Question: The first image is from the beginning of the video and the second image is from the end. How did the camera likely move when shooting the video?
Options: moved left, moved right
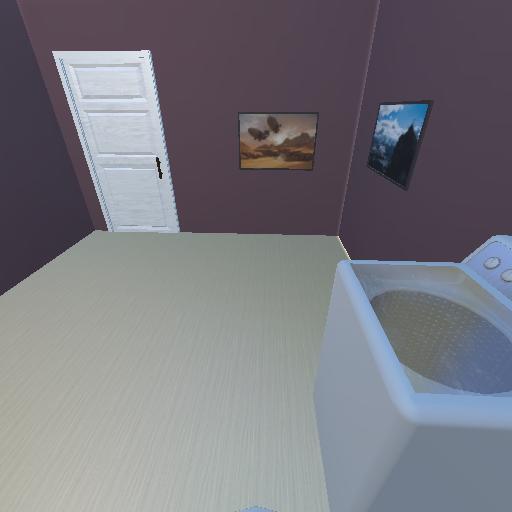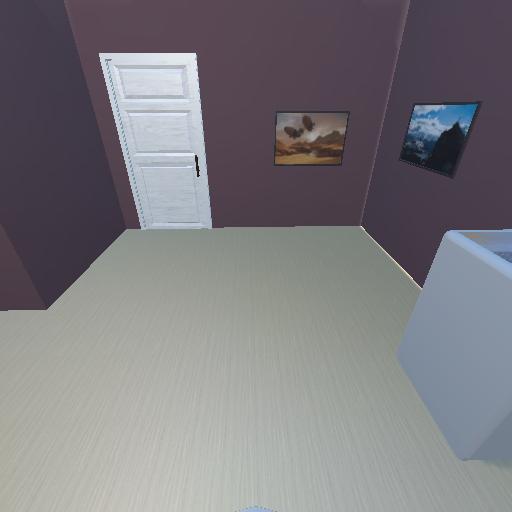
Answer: moved left